【题型】填空题　【知识点】解析几何　【难度】medium
$\triangle ABC$ 内一点 $F$（见图1），式子 $\overrightarrow{FA} + \overrightarrow{FC} + \overrightarrow{FB}$ 可以写成 $1\times{FA} + 1\times {FC} + 1\times {FB}$，这个式子中 $\overrightarrow{FA}$、$\overrightarrow{FC}$、$\overrightarrow{FB}$ 的系数均为1，以三个系数1作为边长可构造一个等边三角形，因此我们尝试把 $\triangle AFC$ 绕点 $C$ 顺时针旋转 $\dfrac{\pi}{3}$，得到 $\triangle A'FC$（见图2），所以 ${FA} + {FC} + {FB}$ 等于 ${F'A'} + {F'F} + {FB}$，显然 ${F'A'} + {F'F} + {FB} \geq A'B$，当 $A'$、$F'$、$F$、$B$ 四点共线时（见图3），$FA + FC + FB$ 最小。

试用类似的方法解决下面这道题目：

设 $\vec{a}$ 是平面内的任意一个向量，向量 $\vec{b}$、$\vec{c}$ 满足 $\vec{b}\cdot\vec{c}=0$，且 $|\vec{b}|=4$，$|\vec{c}|=4$，则 $\sqrt{2}|\vec{a}-\vec{b}|+|\vec{a}-\vec{c}|+|\vec{a}+\vec{c}|$ 的最小值为$\underline{\quad\quad\quad}$。
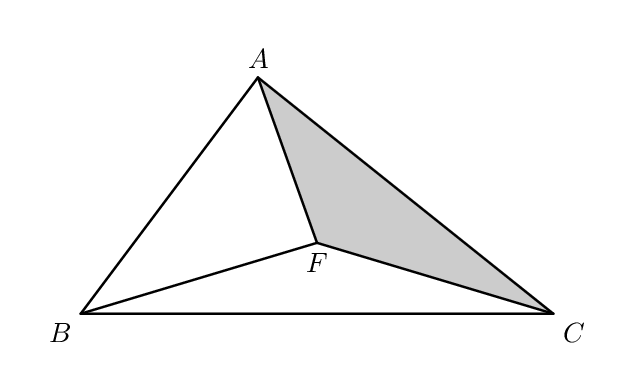
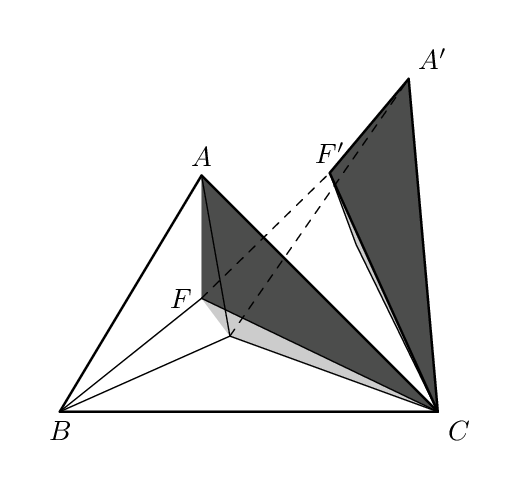
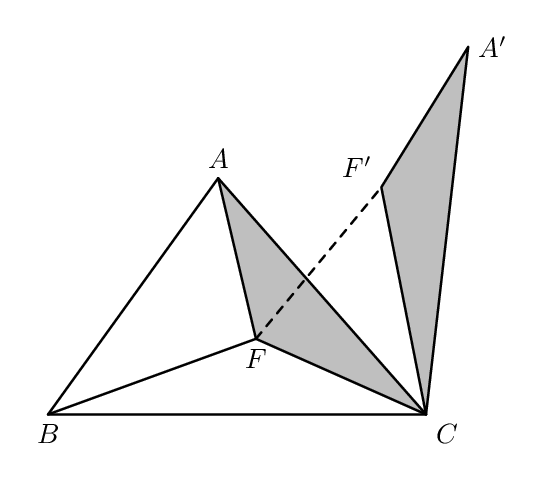
【解答】
【答案】$\boldsymbol{8\sqrt{2}}$

【分析】建立平面直角坐标系，设 $B(4,0)$、$C_1(0,4)$、$C_2(0,-4)$，不妨设 $\vec{a}=\overrightarrow{OA}$，$\vec{b}=\overrightarrow{OB}$，$\vec{c}=\overrightarrow{OC_1}$，可得 $\sqrt{2}|\vec{a}-\vec{b}|+|\vec{a}-\vec{c}|+|\vec{a}+\vec{c}|=\sqrt{2}|AB|+|AC_1|+|AC_2|$，将 $\triangle ABC_2$ 绕点 $B$ 逆时针旋转 $\frac{\pi}{2}$ 得到 $\triangle A'BC'$，可得出 $\sqrt{2}|AB|+|AC_1|+|AC_2|=|AA'|+|AC_1|+|A'C'|\geq|C_1C'|$，即可得解。

【详解】在如下图所示的平面直角坐标系 $xOy$ 中，设 $B(4,0)$、$C_1(0,4)$、$C_2(0,-4)$，

不妨设 $\vec{a}=\overrightarrow{OA}$，$\vec{b}=\overrightarrow{OB}$，$\vec{c}=\overrightarrow{OC_1}$，

由题意可得 $\sqrt{2}|\vec{a}-\vec{b}|+|\vec{a}-\vec{c}|+|\vec{a}+\vec{c}|=\sqrt{2}|AB|+|AC_1|+|AC_2|$，

将 $\triangle ABC_2$ 绕点 $B$ 逆时针旋转 $\frac{\pi}{2}$ 得到 $\triangle A'BC'$，则 $|AA'|=\sqrt{2}|AB|$，$|A'C'|=|AC_2|$，

其中点 $C'(8,-4)$，

故
\[
\sqrt{2}|\vec{a}-\vec{b}|+|\vec{a}-\vec{c}|+|\vec{a}+\vec{c}|=\sqrt{2}|AB|+|AC_1|+|AC_2|=|AA'|+|AC_1|+|A'C'|\geq|C_1C'|
\]
\[
=\sqrt{(8-0)^2+(-4-4)^2}=8\sqrt{2},
\]
当且仅当点 $A$ 与点 $B$ 重合时，此时点 $A'$ 也与点 $B$ 重合，等号成立，

故 $\sqrt{2}|\vec{a}-\vec{b}|+|\vec{a}-\vec{c}|+|\vec{a}+\vec{c}|$ 的最小值为 $8\sqrt{2}$。

故答案为：$8\sqrt{2}$。

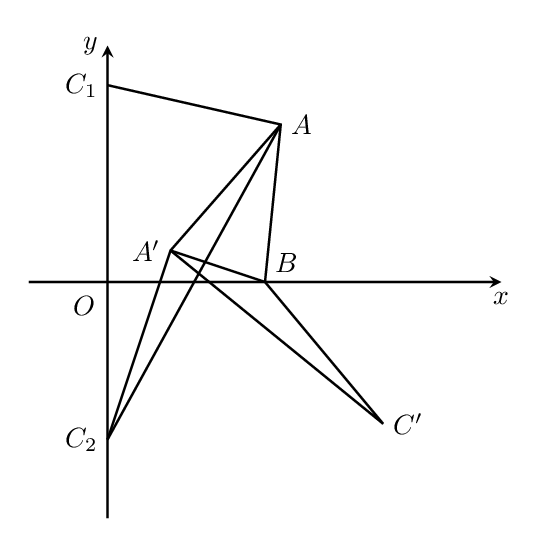